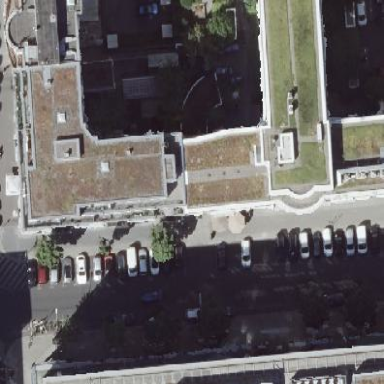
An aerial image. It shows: Embassy building.